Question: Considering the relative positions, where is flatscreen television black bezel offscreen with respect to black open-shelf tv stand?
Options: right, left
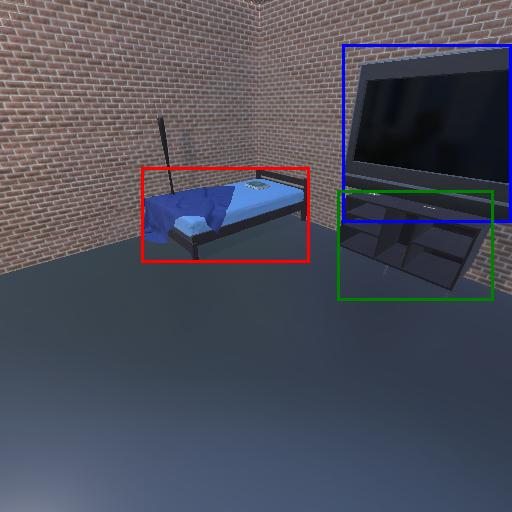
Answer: right